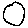
Label: circle